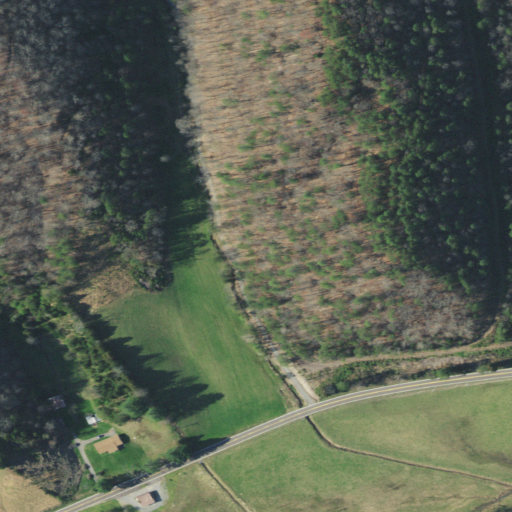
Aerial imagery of valley in Tennessee named Miser Hollow containing deciduous forest, pasture, low intensity development, mixed forest, open development, and evergreen forest